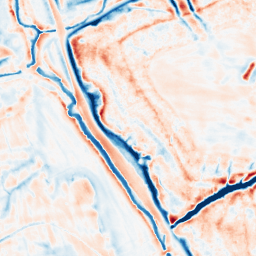
Category: edge_preserving
Decomposition family: bilateral
Decomposition parameters: d: 21
sigma_color: 75
sigma_space: 100
Upsampling method: linear_exact
Upsampling parameters: scale: 2
Upsampling scale: 2